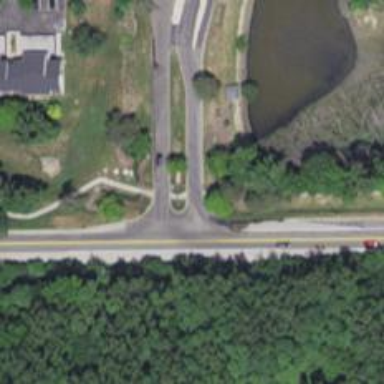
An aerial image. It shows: Unmarked footway crossing with central island.